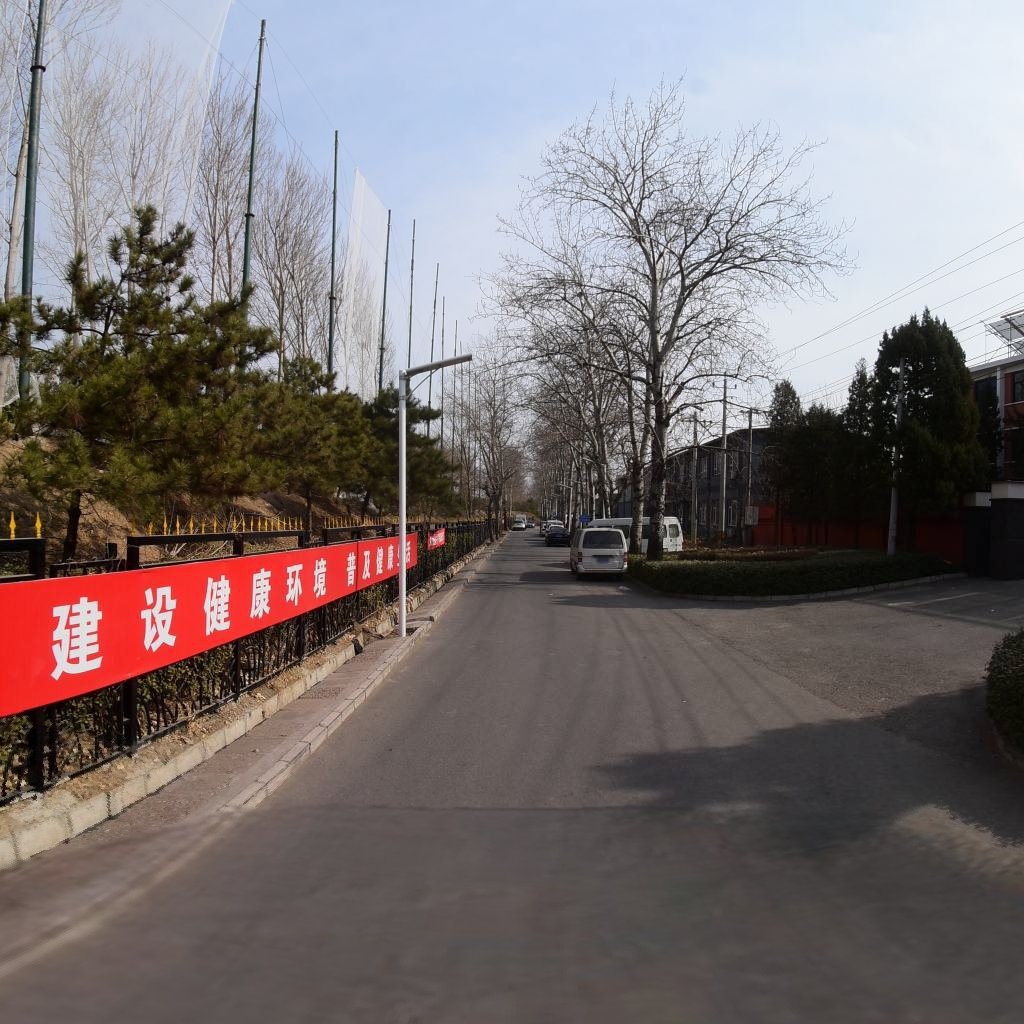
Region: Chaoyang
Road damage annotations: longitudinal crack